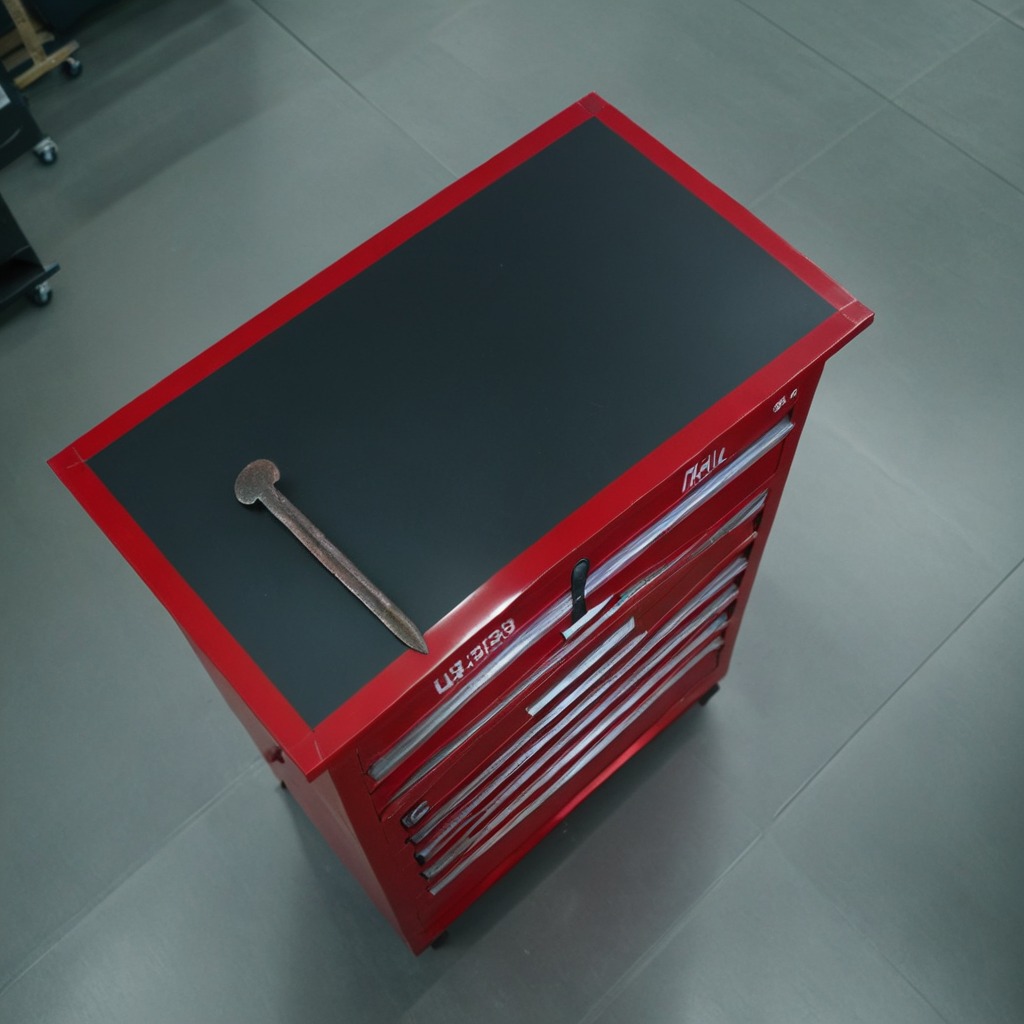
A nail is lying on the toolbox surface.